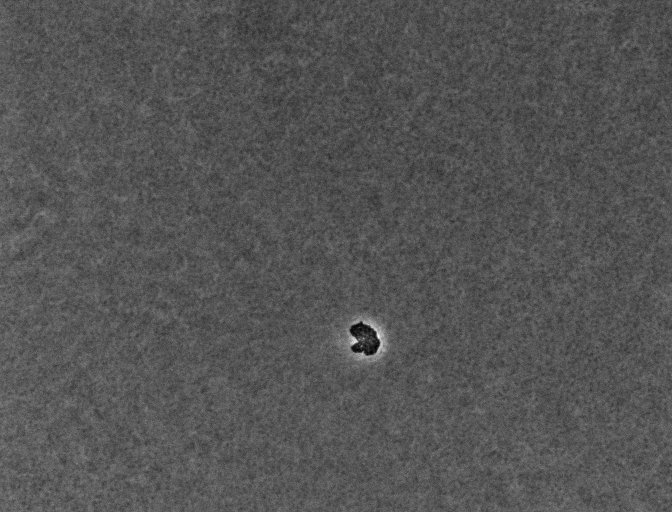
Phase contrast microscopy, 20x objective, 3 h incubation